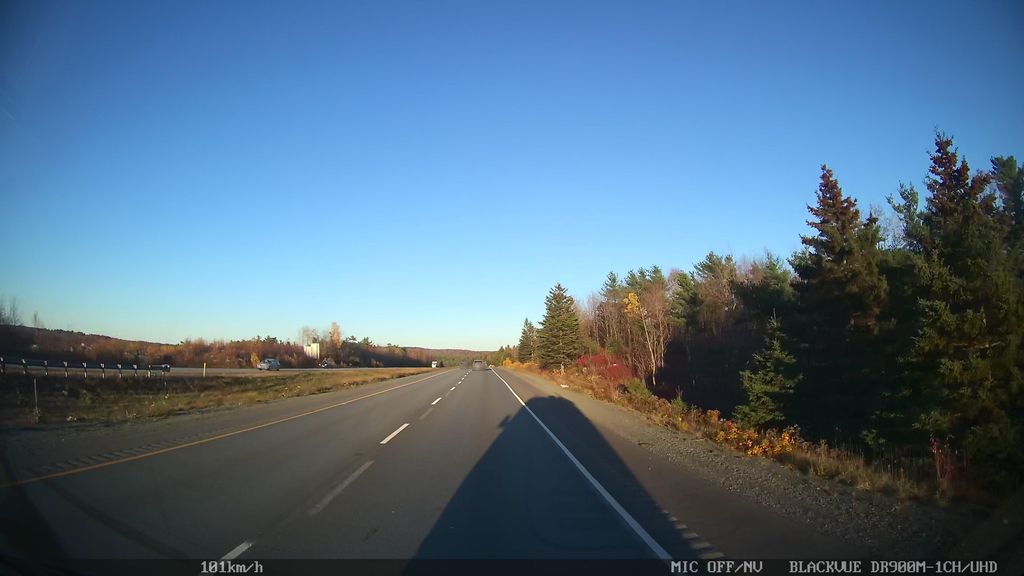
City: halifax